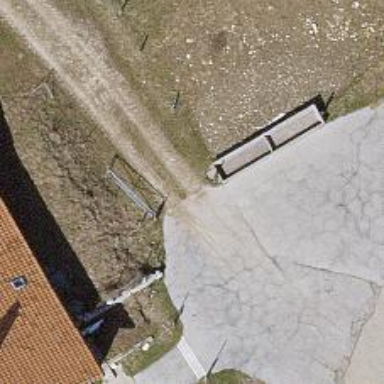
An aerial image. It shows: Gate.